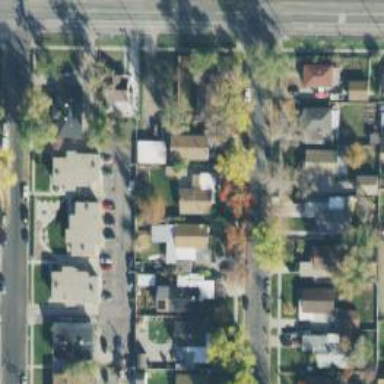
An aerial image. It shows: Neighborhood.